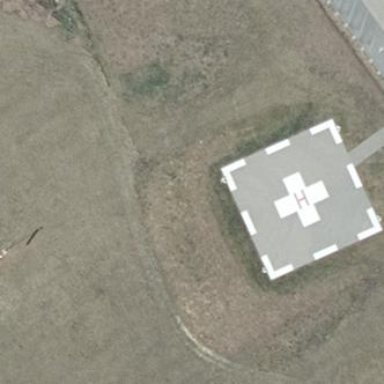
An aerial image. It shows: Image of helipad at airport.